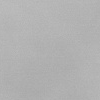
Atmospheric dust classification: dusty